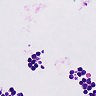
Metastatic tissue present: no